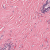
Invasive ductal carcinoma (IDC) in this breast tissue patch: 0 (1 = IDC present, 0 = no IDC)